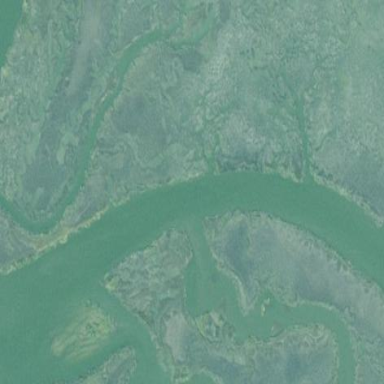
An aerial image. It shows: Saltmarsh wetland with tidal influence.